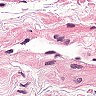
Metastatic tissue present: no